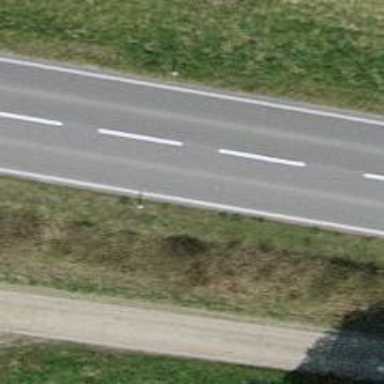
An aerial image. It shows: Secondary road with asphalt surface.